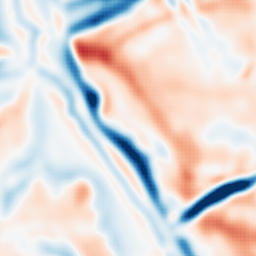
Category: multiscale
Decomposition family: dog
Decomposition parameters: sigma_low: 5
sigma_high: 5
Upsampling method: sinc_blackman
Upsampling parameters: scale: 4
kernel_size: 8
Upsampling scale: 4